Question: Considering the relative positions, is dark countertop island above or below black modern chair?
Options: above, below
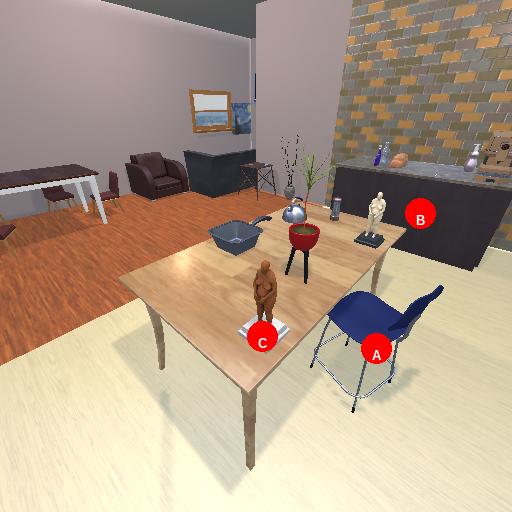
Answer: above